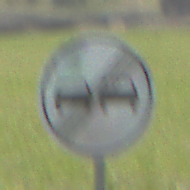
Verkehrszeichen: EndeUeberholverbot
Umgebung: Outdoor, Nature
Tageszeit: MorningAfternoon
Wetter: PartlyCloudy
Licht: Natural
Jahreszeit: NotSpecified
Kontrast: HighContrast